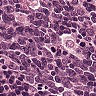
Metastatic tissue present: no